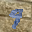
Label: 9